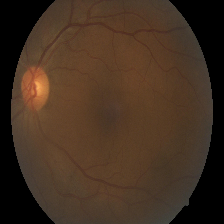
Diabetic retinopathy grade: Moderate